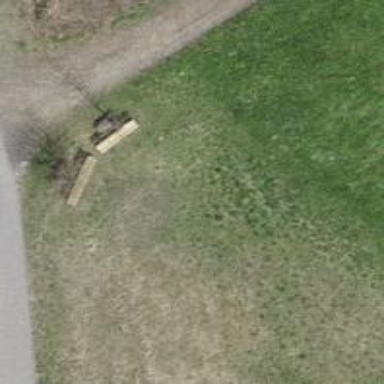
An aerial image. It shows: Bench for seating.